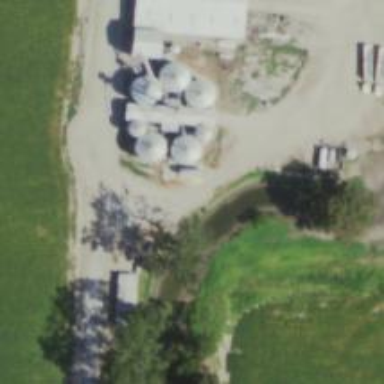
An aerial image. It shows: Silo.